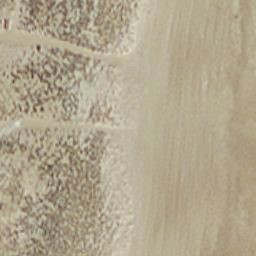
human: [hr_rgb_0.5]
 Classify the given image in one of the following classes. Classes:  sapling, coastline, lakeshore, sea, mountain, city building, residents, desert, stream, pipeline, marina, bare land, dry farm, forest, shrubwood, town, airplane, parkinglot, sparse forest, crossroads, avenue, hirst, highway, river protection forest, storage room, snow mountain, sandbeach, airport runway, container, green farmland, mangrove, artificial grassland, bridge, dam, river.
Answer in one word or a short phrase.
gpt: sandbeach